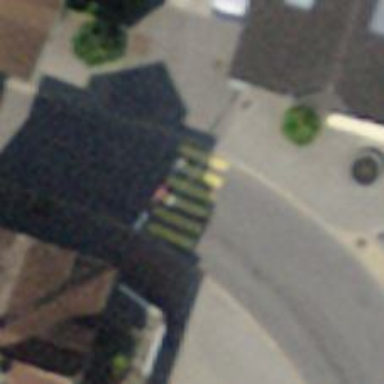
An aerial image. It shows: Uncontrolled zebra crossing on the road.